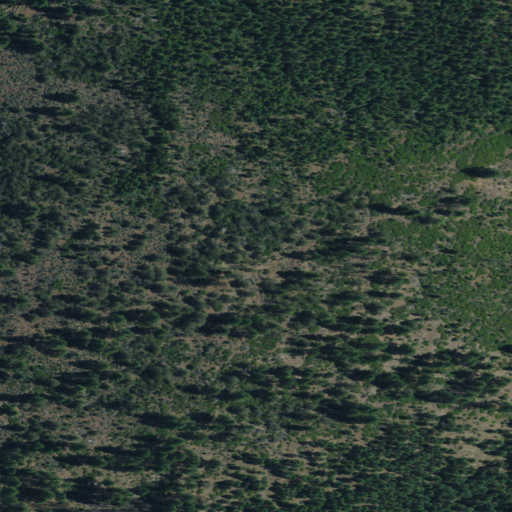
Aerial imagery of mountain in California named East Point containing evergreen forest and shrub